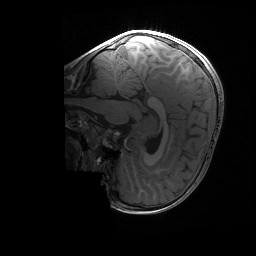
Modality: T1w
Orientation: sagittal
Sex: male
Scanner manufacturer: siemens
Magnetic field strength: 3 T
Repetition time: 1.9 s
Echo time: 0.00243 s